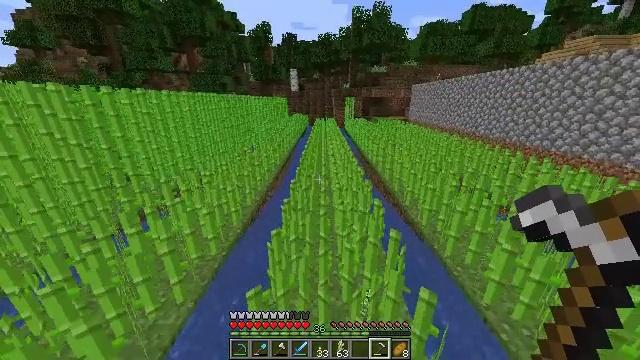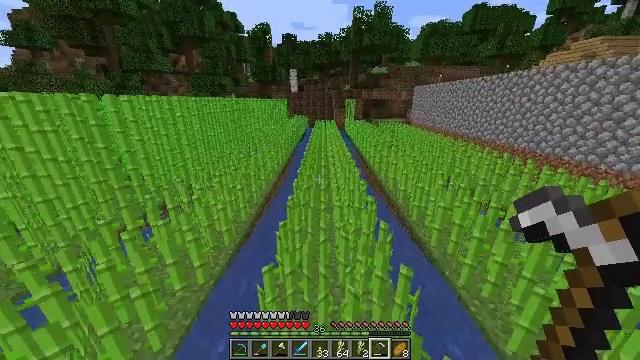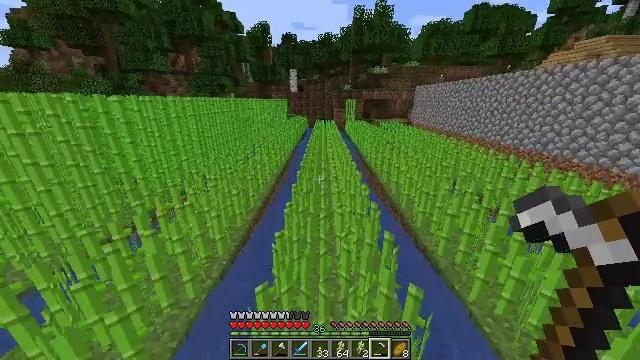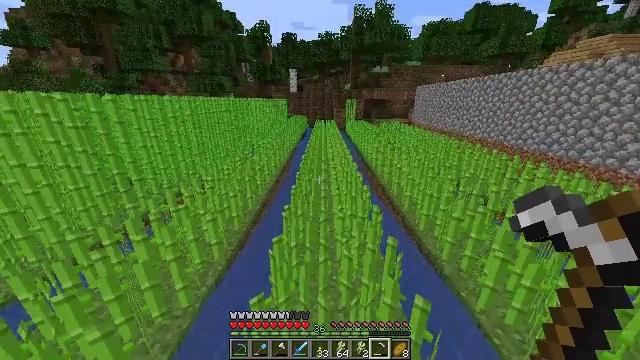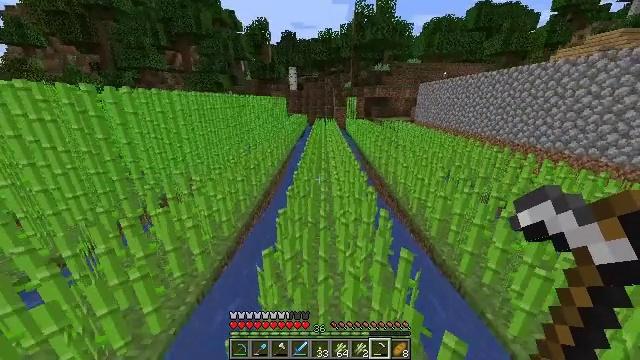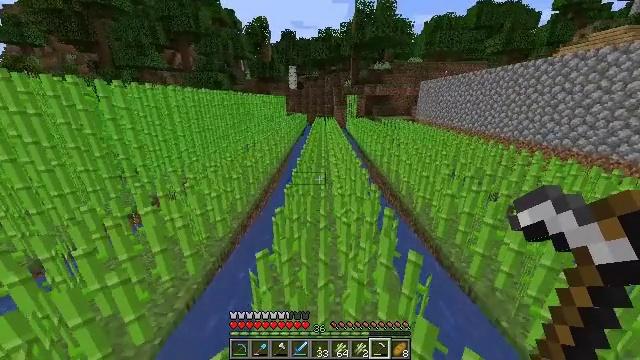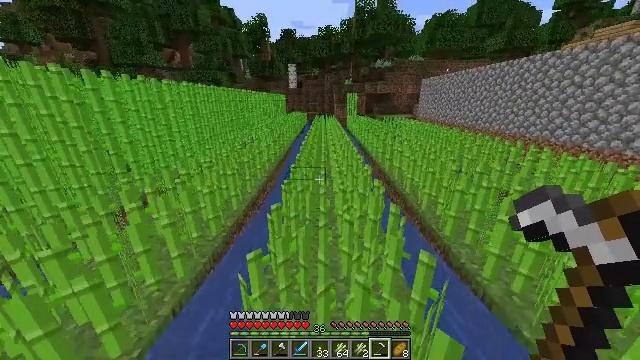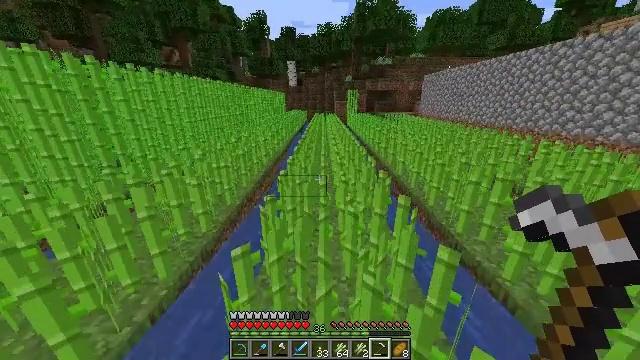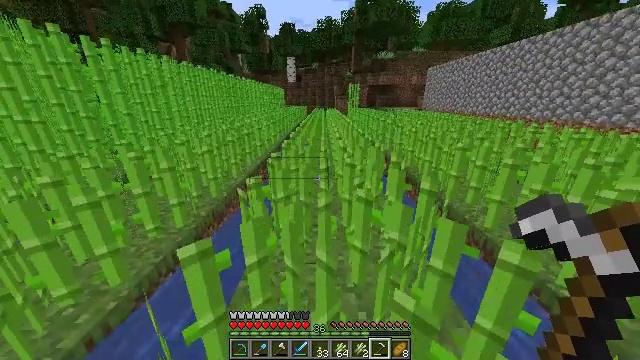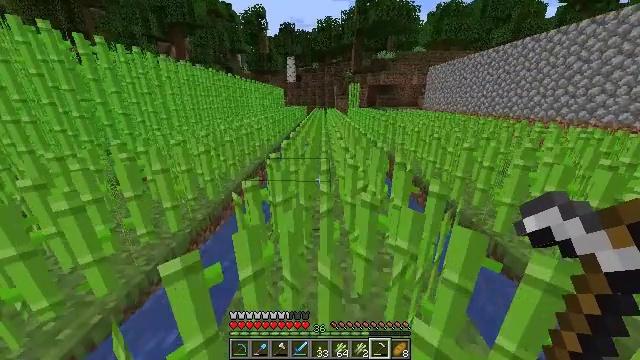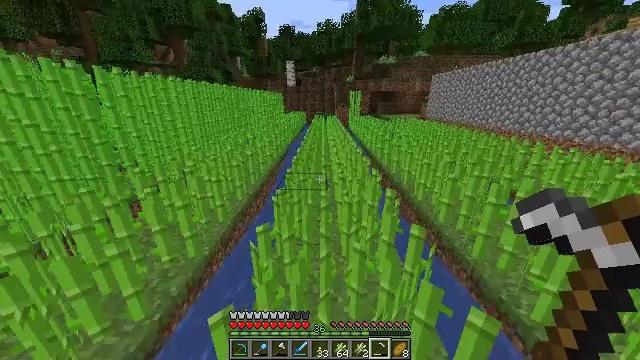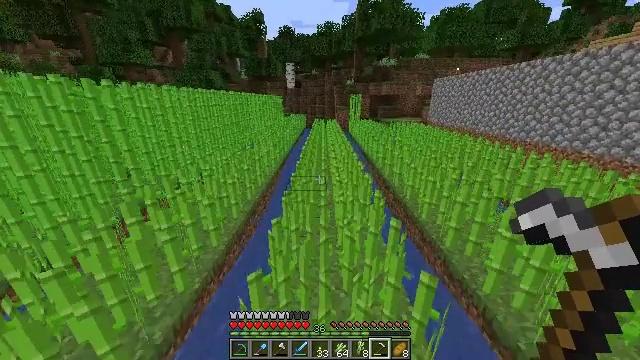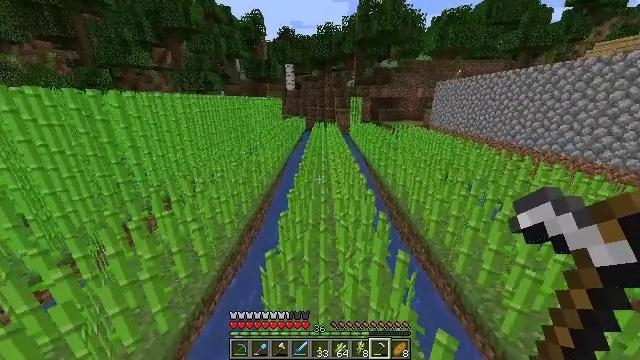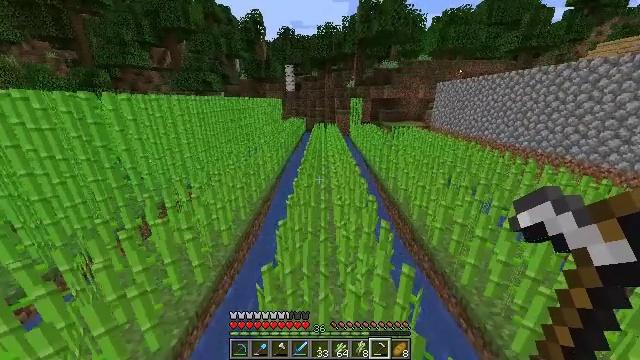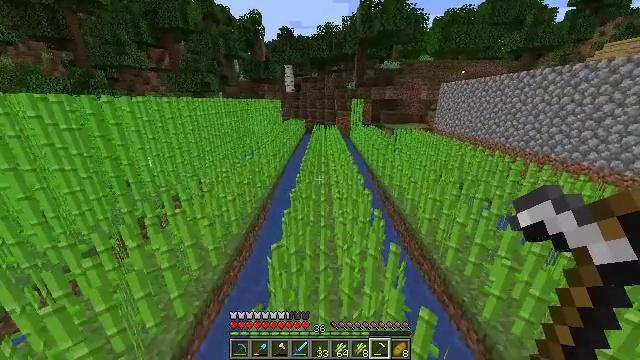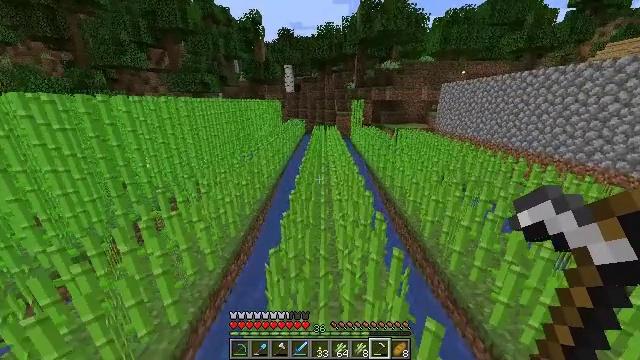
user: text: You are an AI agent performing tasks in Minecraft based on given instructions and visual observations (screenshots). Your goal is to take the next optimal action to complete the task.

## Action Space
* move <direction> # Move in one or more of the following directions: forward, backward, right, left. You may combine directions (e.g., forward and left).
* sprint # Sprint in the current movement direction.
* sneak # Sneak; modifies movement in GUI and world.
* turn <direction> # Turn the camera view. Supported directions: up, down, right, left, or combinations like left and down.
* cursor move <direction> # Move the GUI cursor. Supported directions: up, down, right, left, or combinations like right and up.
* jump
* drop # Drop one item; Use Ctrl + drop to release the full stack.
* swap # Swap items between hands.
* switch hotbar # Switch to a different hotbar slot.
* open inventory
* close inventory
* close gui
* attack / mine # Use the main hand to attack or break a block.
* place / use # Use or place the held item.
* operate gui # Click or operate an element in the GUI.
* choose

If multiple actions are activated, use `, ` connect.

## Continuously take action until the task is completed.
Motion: motion action
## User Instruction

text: Break the sugar cane.
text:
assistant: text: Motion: move forward, sprint, jump
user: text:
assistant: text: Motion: move forward, sprint, jump
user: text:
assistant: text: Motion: move forward, sprint, jump
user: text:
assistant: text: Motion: move forward, sprint, jump
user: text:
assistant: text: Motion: move forward, sprint, jump
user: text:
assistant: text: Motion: move forward, sprint, jump
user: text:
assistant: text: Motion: move forward, sprint, jump
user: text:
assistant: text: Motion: move forward, sprint, jump
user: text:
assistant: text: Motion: move forward, sprint, jump
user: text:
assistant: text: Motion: move forward, sprint, jump
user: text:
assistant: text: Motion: move forward, sprint, jump
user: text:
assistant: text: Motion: move forward, sprint, jump
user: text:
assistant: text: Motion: move forward, sprint, jump
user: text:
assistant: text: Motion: move forward, sprint, jump
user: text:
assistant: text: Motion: move forward, sprint, jump
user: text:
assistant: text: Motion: move forward, sprint, jump
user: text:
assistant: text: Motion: move forward, sprint, turn up, jump
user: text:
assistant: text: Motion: move forward, sprint, jump
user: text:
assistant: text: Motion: move forward, sprint, jump
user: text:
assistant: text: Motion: move forward, sprint, jump
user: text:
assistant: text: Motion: move forward, sprint, jump
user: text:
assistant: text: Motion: move forward, sprint, jump
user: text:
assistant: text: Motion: move forward, sprint, jump
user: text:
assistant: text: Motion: move forward, sprint, jump
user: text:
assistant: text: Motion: move forward, sprint, jump
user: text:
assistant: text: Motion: move forward, sprint, jump
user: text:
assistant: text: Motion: move forward, sprint, jump
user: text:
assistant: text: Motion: move forward, sprint, jump
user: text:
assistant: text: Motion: move forward, sprint, jump
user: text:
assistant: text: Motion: move forward, sprint, jump